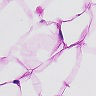
Metastatic tissue present: no